Question: Im trying port my app to iOS7, but the height of my TableView increases in ios 7 while it is correct in ios 6. Due to which last row (cell) is almost half under the tab bar.
Im searching a lot for it, but i dont find any solution. Can anyone help me?

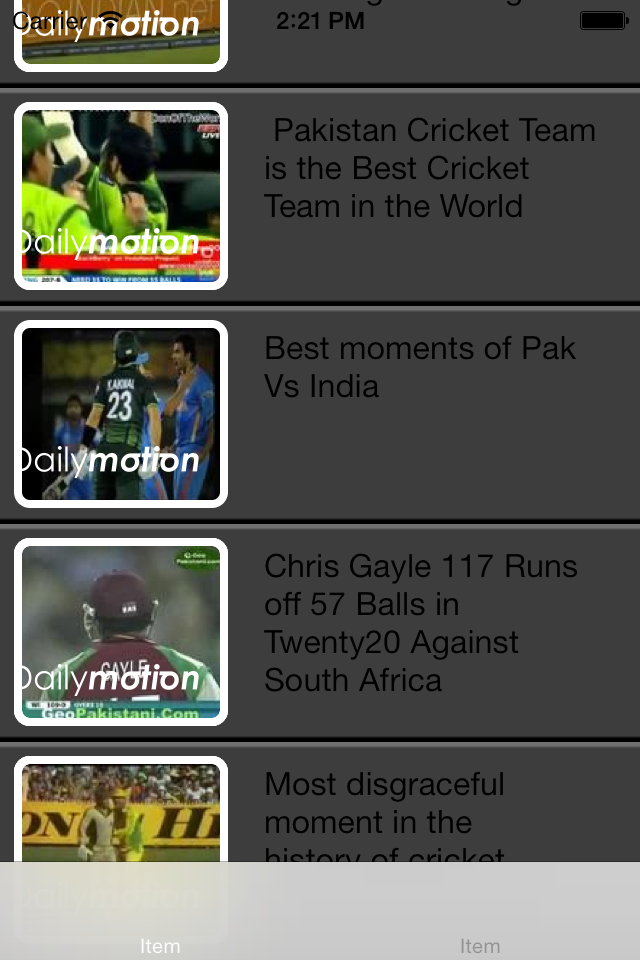
Answer: Have a look at <URL>
'''
if ([self respondsToSelector:@selector(edgesForExtendedLayout)]) {
self.edgesForExtendedLayout = UIRectEdgeNone;
}
'''
Use 'edgesForExtendedLayout' to specify which edges of a view should be extended, regardless of bar translucency. By default, the value of this property is 'UIRectEdgeAll'.
'''
if ([self respondsToSelector:@selector(extendedLayoutIncludesOpaqueBars)]) {
self.extendedLayoutIncludesOpaqueBars = NO;
}
'''
If your design uses opaque bars, refine 'edgesForExtendedLayout' by also setting the 'extendedLayoutIncludesOpaqueBars' property to 'NO'.
'''
if ([self respondsToSelector:@selector(automaticallyAdjustsScrollViewInsets)]) {
self.automaticallyAdjustsScrollViewInsets = NO;
}
'''
If you don't want a scroll view's content insets to be automatically adjusted, set 'automaticallyAdjustsScrollViewInsets' to 'NO'.
You can also set 'topLayoutGuide' and 'bottomLayoutGuide'. They indicate the location of the top or bottom bar edges in a view controller's view. If bars should overlap the top or bottom of a view, you can use Interface Builder to position the view relative to the bar by creating constraints to the bottom of 'topLayoutGuide' or to the top of 'bottomLayoutGuide'.
Moreover, you can also make adjustments in Interface builder.

And if you are not using autolayout, you can set the deltas for iOS6/7.